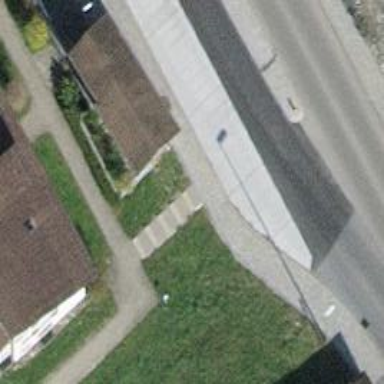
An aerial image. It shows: Platform for public transport. The platform is located by the road.